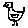
Label: bird